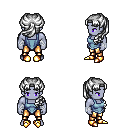
a pixel art fantasy rpg character, male body template, dark elf, purple skin, blue vest, gold greaves, white princess hairstyle, white cloth bandages, gold boots, four views (front, back, left, right), 2x2 character sprite sheet, small pixel art, hard edges, no anti-aliasing